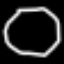
Label: octagon